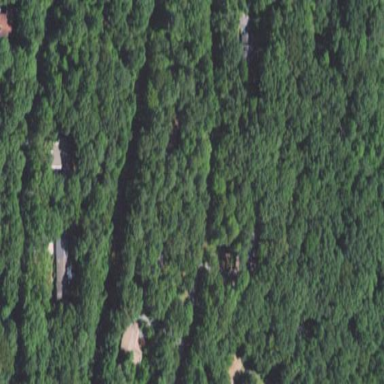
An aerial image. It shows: Mixed woodland area with variety of leaf types and cycles.